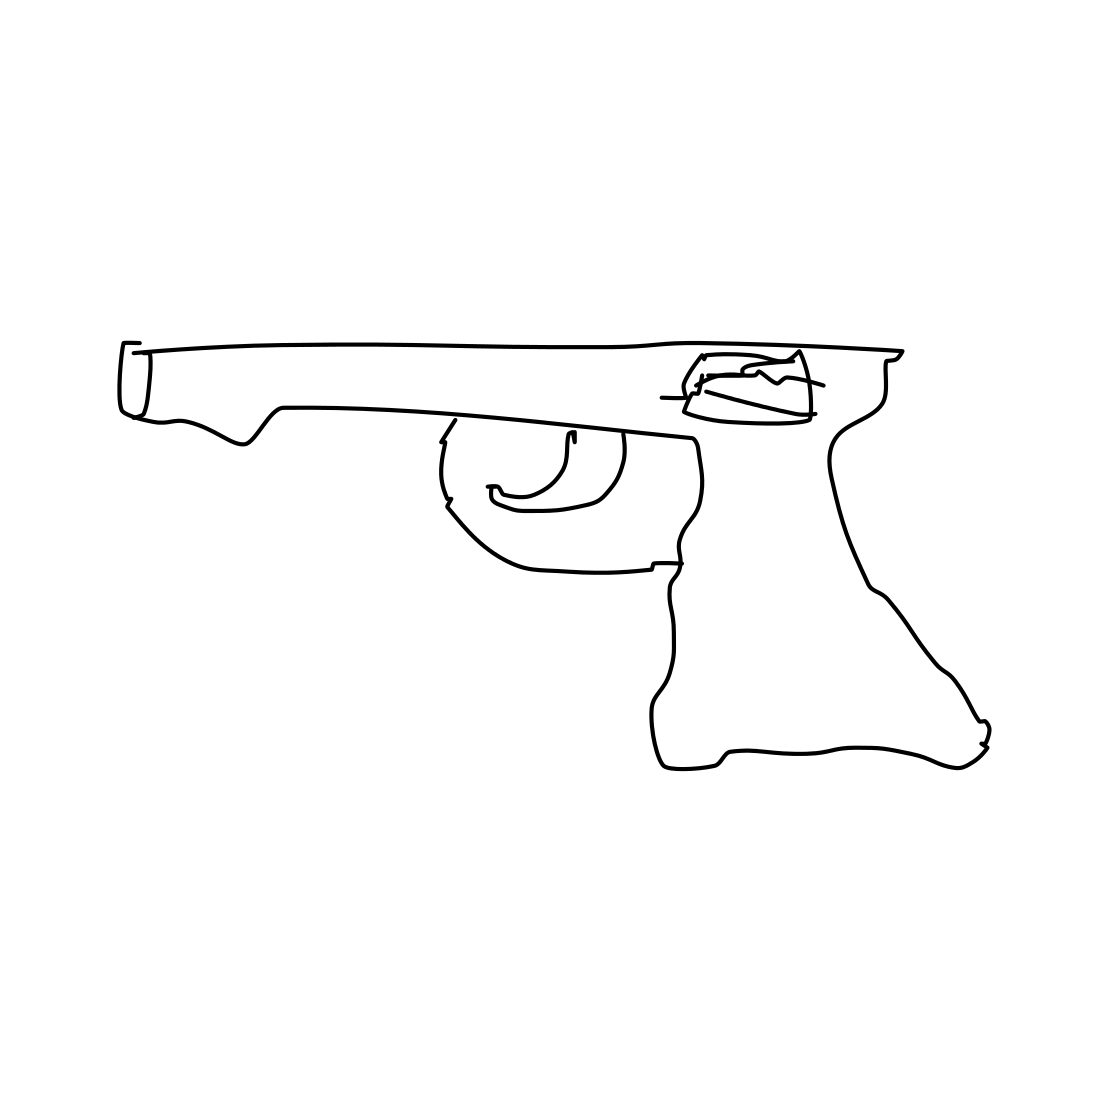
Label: rifle